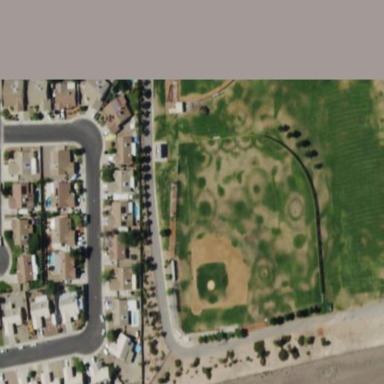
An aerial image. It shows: Baseball pitch for leisure and sports activities.